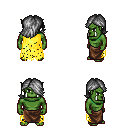
a pixel art fantasy rpg character, male body template, orc, green skin, yellow tattered cape, robe skirt, gray swoop hairstyle, four views (front, back, left, right), 2x2 character sprite sheet, small pixel art, hard edges, no anti-aliasing